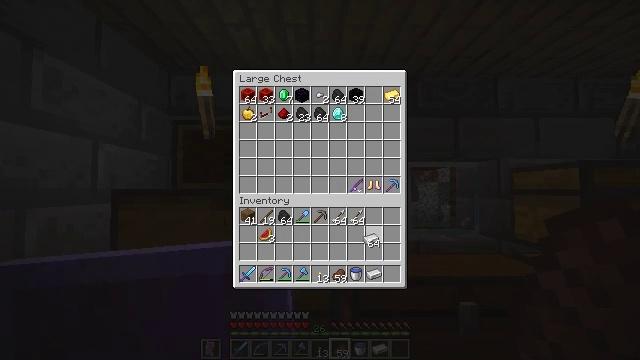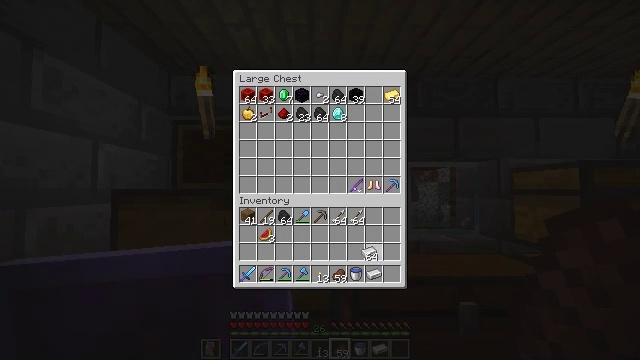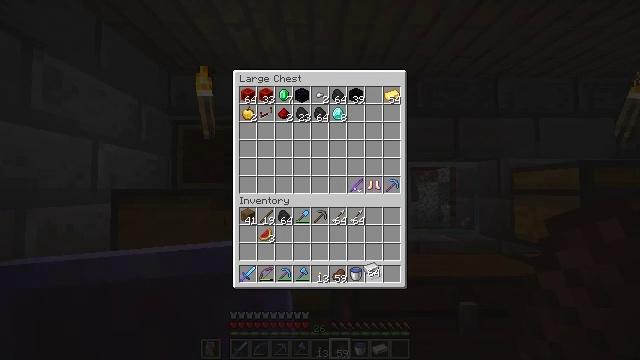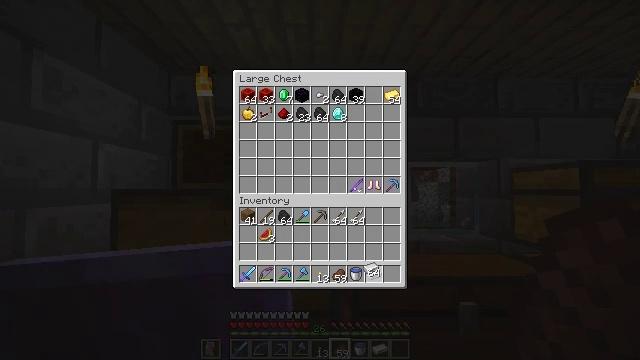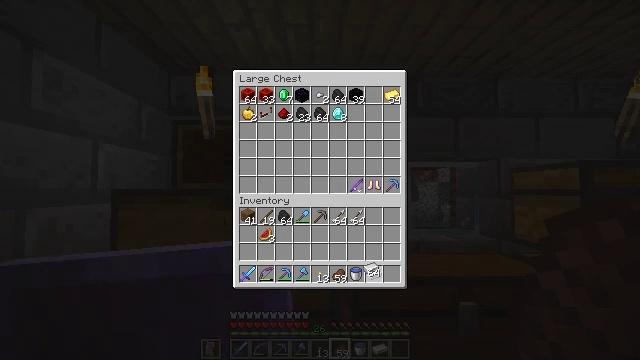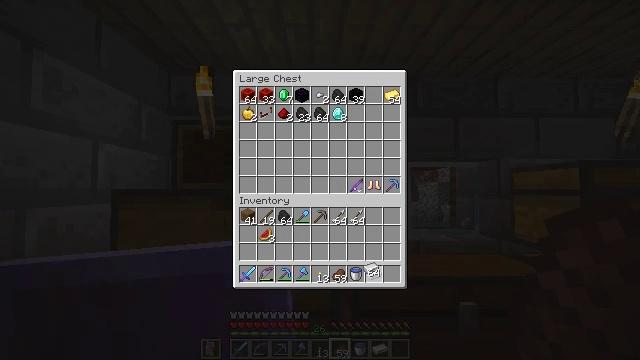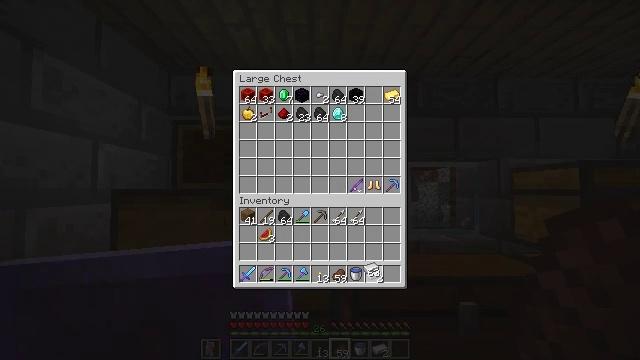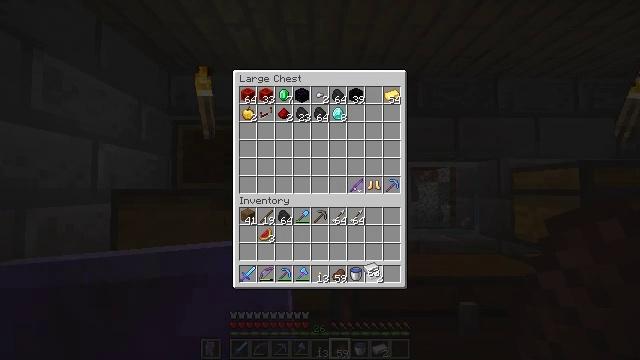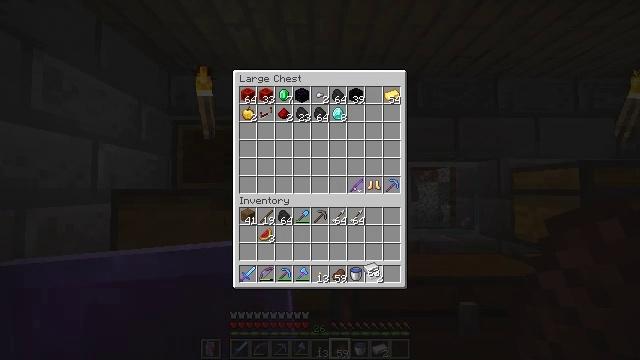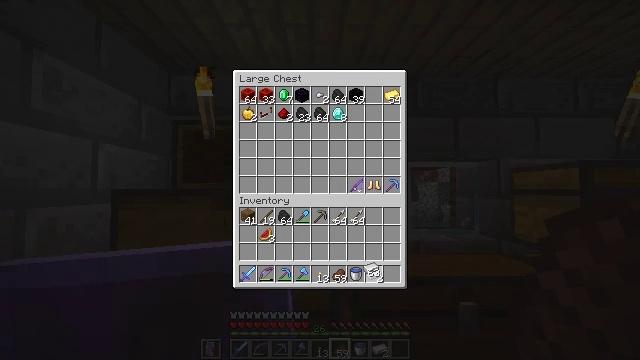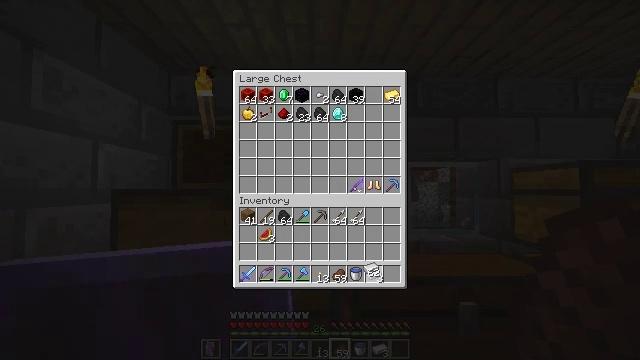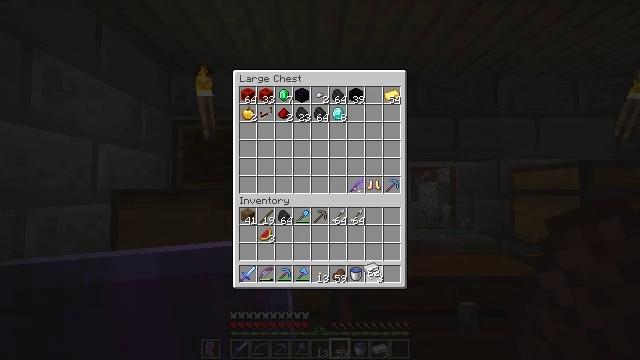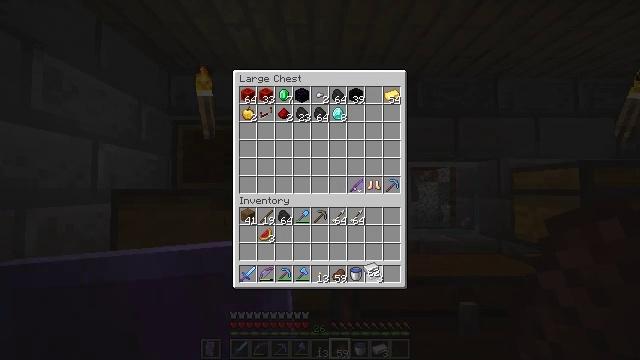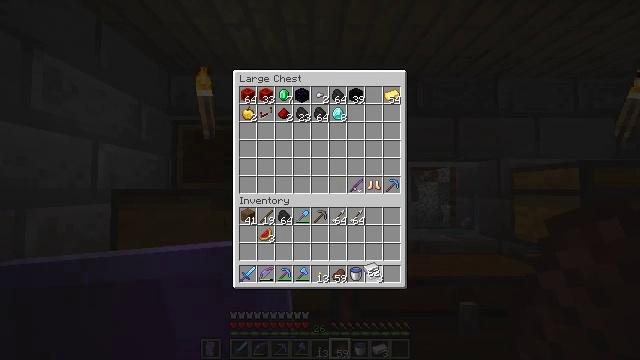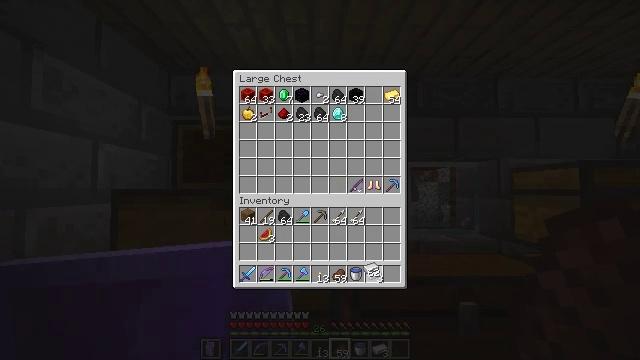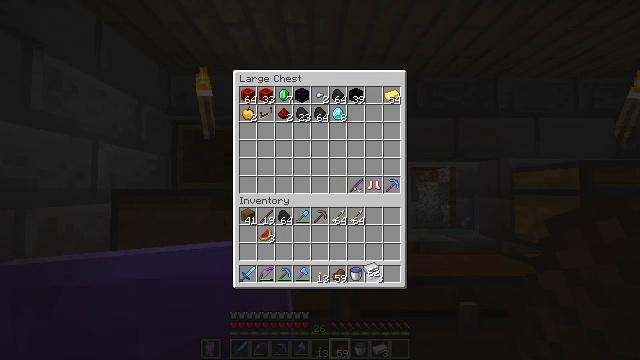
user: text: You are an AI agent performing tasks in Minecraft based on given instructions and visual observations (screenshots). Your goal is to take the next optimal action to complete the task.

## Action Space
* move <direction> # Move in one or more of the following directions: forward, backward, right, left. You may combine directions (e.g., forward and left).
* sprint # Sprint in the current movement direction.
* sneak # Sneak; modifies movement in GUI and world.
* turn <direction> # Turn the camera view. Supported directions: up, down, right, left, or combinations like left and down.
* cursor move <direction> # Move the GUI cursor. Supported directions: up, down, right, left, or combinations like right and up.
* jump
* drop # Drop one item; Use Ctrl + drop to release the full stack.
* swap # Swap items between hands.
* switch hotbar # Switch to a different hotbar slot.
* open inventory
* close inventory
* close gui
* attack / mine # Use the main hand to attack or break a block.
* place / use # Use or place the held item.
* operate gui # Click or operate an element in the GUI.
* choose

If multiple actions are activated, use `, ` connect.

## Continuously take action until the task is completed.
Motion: motion action
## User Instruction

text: Make a glistering melon slice with a crafting table.
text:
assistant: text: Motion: cursor move down
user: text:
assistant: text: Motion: cursor move down
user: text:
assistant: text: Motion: no_op
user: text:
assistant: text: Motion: choose
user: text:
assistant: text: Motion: choose
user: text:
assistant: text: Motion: no_op
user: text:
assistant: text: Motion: no_op
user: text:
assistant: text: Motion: no_op
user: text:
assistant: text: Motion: choose
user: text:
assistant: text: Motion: no_op
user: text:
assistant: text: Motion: no_op
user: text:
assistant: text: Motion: no_op
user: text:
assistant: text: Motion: no_op
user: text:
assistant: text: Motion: choose
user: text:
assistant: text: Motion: choose
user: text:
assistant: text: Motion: no_op
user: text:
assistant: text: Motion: no_op
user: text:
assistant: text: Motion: no_op
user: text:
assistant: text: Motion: cursor move up
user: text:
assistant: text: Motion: cursor move up
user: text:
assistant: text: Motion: cursor move up
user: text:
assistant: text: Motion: no_op
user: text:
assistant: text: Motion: cursor move up
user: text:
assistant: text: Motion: no_op
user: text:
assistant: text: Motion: operate gui
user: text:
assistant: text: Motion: operate gui
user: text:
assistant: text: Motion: no_op
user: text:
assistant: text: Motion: no_op
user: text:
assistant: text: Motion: no_op
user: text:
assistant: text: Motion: no_op